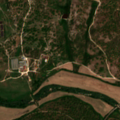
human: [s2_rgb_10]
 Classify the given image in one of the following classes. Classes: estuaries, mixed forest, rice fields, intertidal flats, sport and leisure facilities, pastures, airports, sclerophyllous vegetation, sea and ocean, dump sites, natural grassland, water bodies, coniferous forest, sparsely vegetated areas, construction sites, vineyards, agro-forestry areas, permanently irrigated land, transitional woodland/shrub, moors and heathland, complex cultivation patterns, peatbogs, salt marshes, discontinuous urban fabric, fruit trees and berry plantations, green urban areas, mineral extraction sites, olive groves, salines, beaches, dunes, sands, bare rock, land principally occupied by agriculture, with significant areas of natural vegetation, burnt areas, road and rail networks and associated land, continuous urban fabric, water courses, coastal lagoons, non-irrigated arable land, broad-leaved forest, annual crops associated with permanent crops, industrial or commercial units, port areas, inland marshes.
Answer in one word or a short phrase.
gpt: non-irrigated arable land, agro-forestry areas, broad-leaved forest